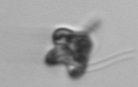
Label: Pyramimonas_longicauda